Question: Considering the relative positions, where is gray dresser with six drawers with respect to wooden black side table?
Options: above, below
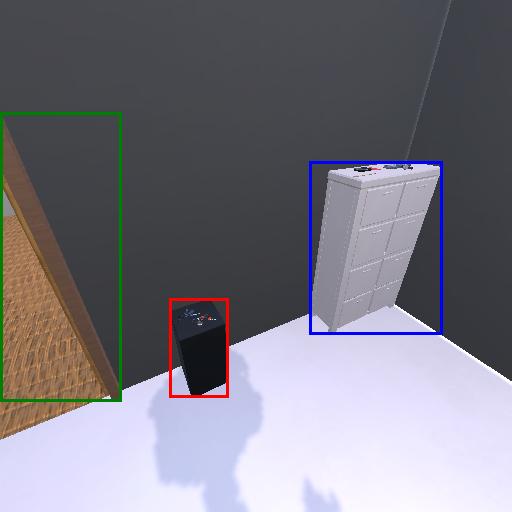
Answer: above